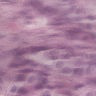
Metastatic tissue present: yes